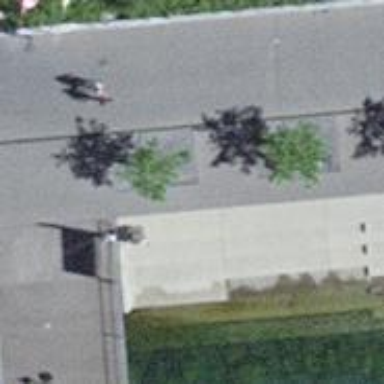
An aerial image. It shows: Bench for seating.